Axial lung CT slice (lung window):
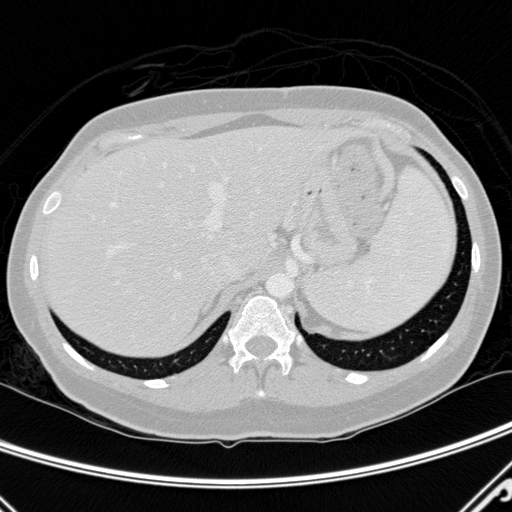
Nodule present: no